Question: Trying to test my project with Eclipse's run, but it generates the following error:
'''
Jul 31, 2013 9:32:50 PM net.minecraft.launchwrapper.LogWrapper log
INFO: Using tweak class name cpw.mods.fml.common.launcher.FMLTweaker
Jul 31, 2013 9:32:50 PM net.minecraft.launchwrapper.LogWrapper log
SEVERE: Unable to launch
java.lang.ClassNotFoundException: cpw.mods.fml.common.launcher.FMLTweaker
at java.net.URLClassLoader$1.run(Unknown Source)
at java.net.URLClassLoader$1.run(Unknown Source)
at java.security.AccessController.doPrivileged(Native Method)
at java.net.URLClassLoader.findClass(Unknown Source)
at java.lang.ClassLoader.loadClass(Unknown Source)
at sun.misc.Launcher$AppClassLoader.loadClass(Unknown Source)
at java.lang.ClassLoader.loadClass(Unknown Source)
at net.minecraft.launchwrapper.LaunchClassLoader.findClass(LaunchClassLoader.java:99)
at java.lang.ClassLoader.loadClass(Unknown Source)
at java.lang.ClassLoader.loadClass(Unknown Source)
at java.lang.Class.forName0(Native Method)
at java.lang.Class.forName(Unknown Source)
at net.minecraft.launchwrapper.Launch.launch(Launch.java:49)
at net.minecraft.launchwrapper.Launch.main(Launch.java:18)
'''
Yet

I try clicking the run from different places, yet it still doesn't work. Anyone know why?
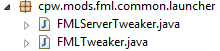
Answer: Refreshed my classpath by pressing on the folder, thanks Adam.